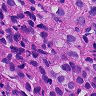
Metastatic tissue present: yes